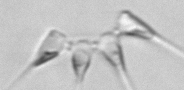
Label: Asterionellopsis_glacialis